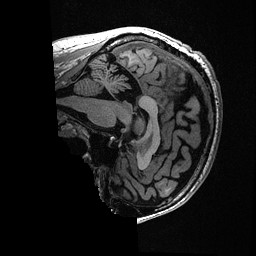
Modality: T1w
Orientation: sagittal
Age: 49
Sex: male
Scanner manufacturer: ge
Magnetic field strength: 3 T
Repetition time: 0.006952 s
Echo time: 0.00292 s